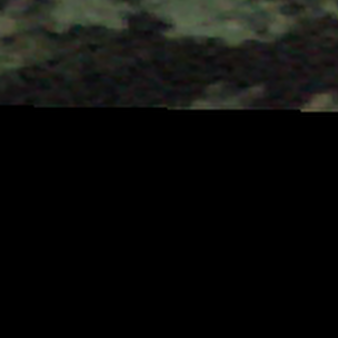
Label: other